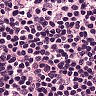
Metastatic tissue present: no